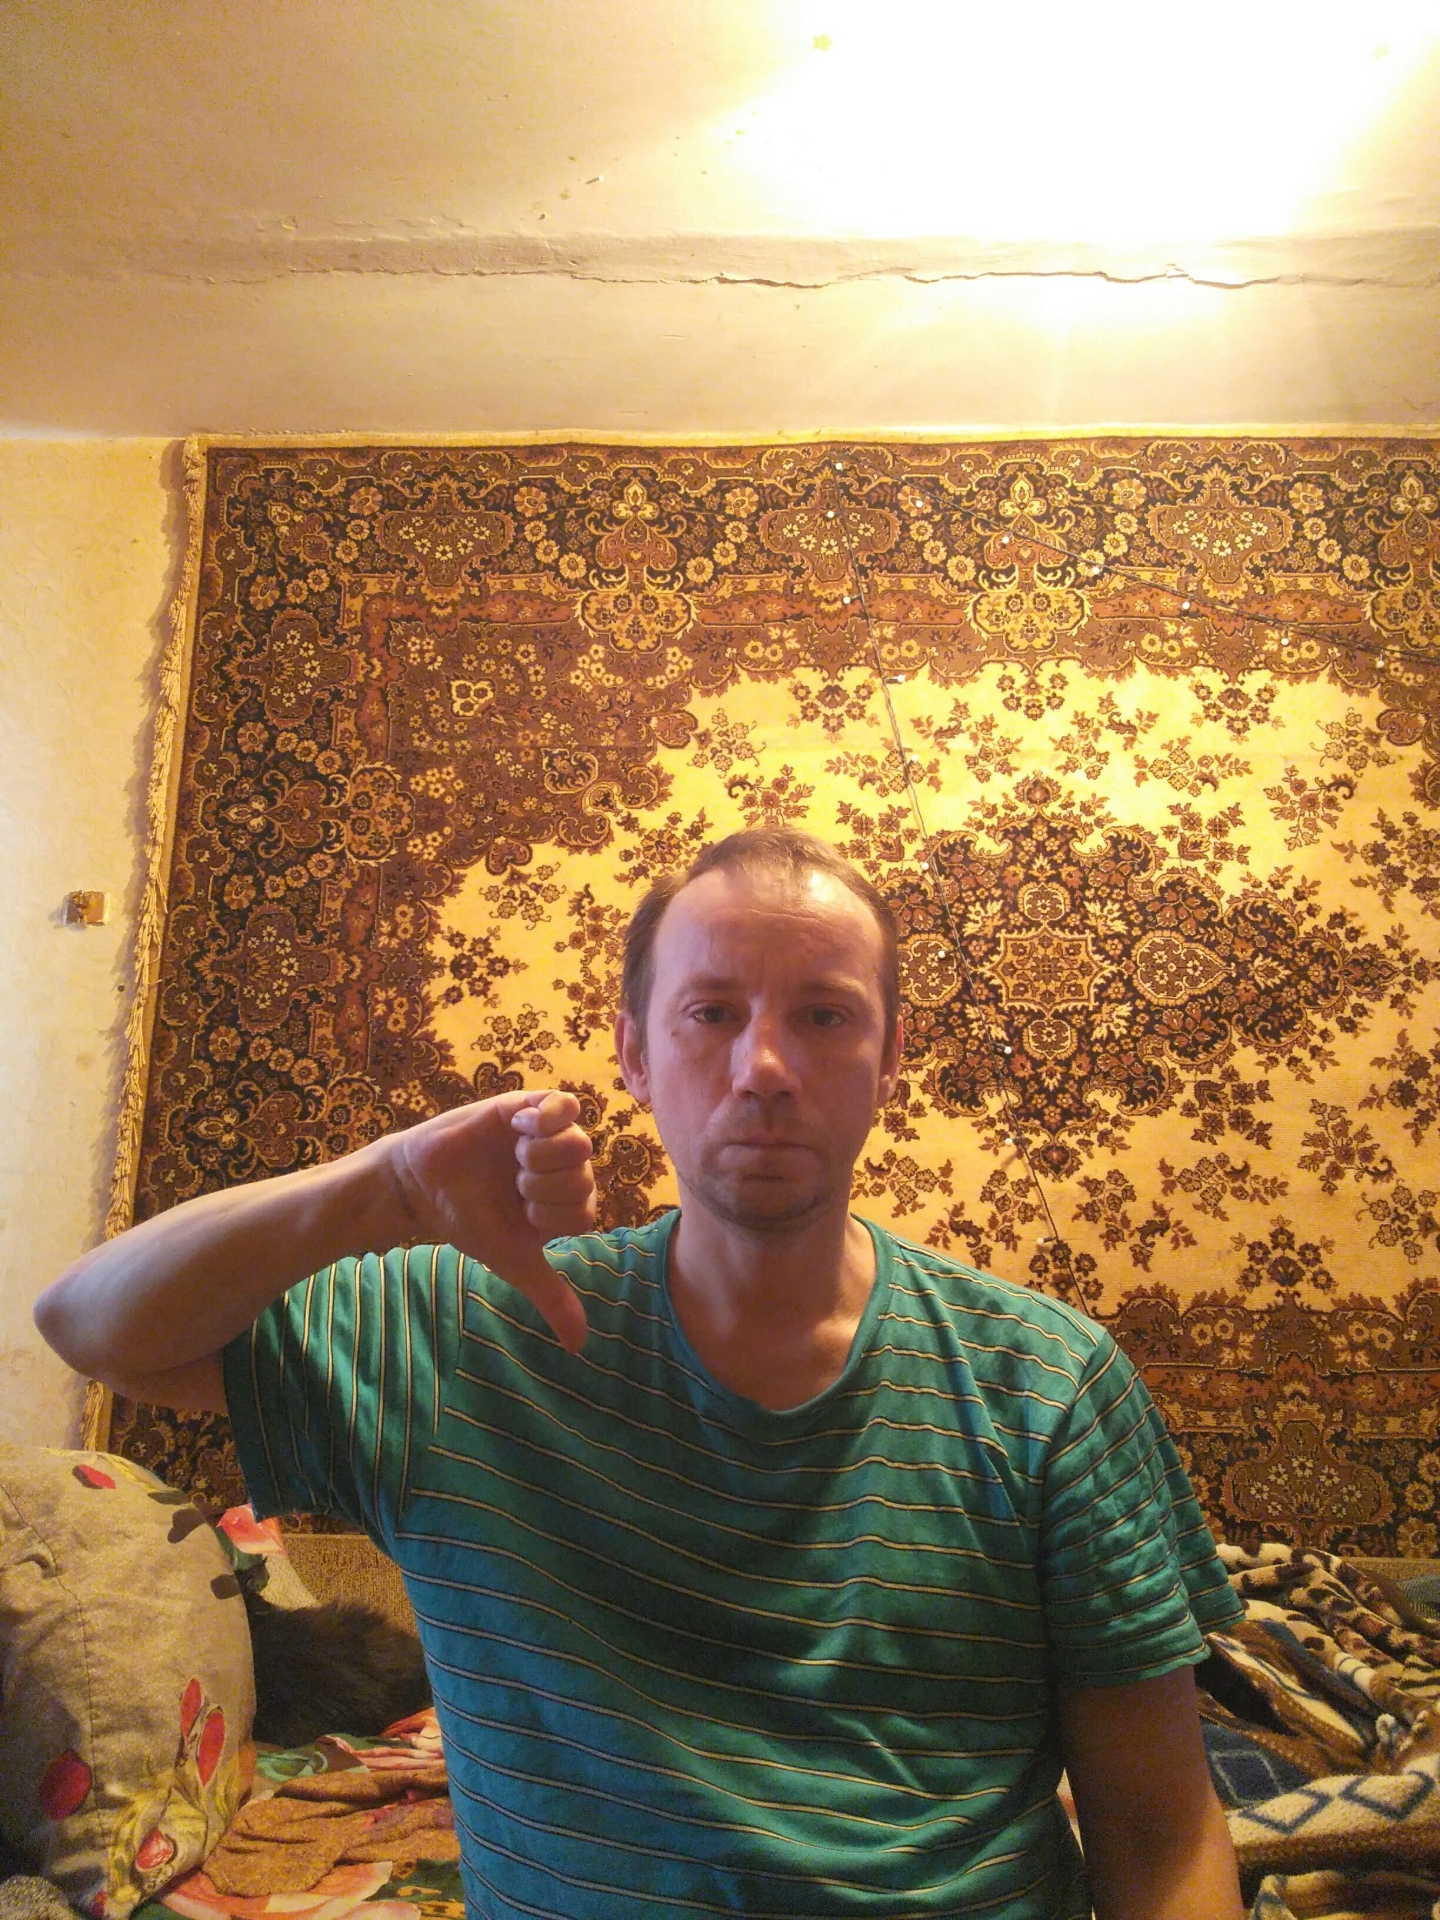
Label: noise